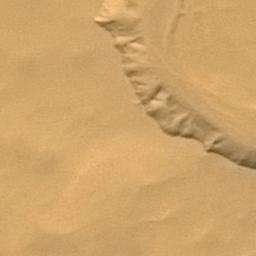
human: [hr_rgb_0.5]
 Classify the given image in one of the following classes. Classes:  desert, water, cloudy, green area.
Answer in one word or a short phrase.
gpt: desert